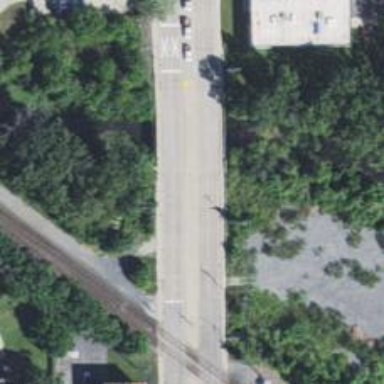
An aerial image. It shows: Secondary road with bridge.